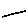
Label: line